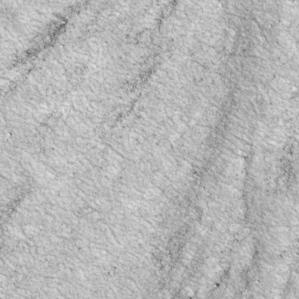
Label: non_frost